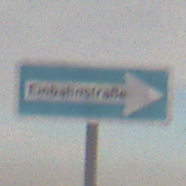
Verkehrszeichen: EinbahnstrasseRechtsweisend
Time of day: MorningAfternoon
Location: Outdoor (Nature)
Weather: Overcast
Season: Winter
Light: Natural